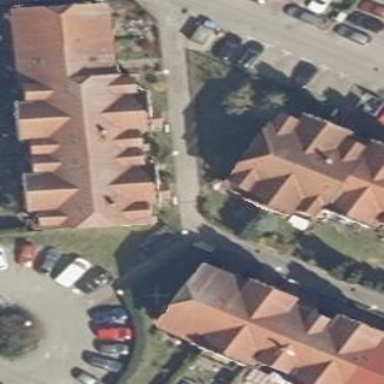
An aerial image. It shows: View of apartment building.